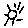
Label: sun